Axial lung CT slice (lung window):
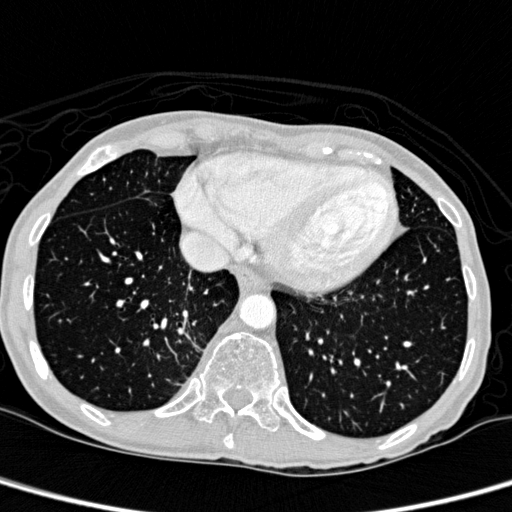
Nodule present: no